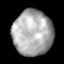
Tissue: lung
Cell type: Epithelial cells
Senescence score: 0.207
Nuclear area (px): 1770
Mean DAPI intensity: 171.394